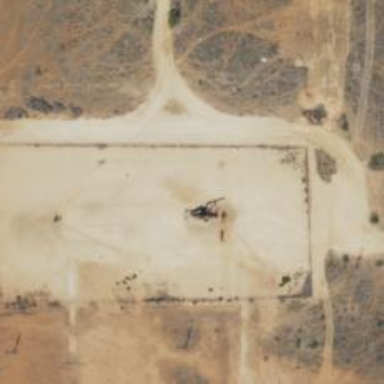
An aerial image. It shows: Petroleum well that is man-made.